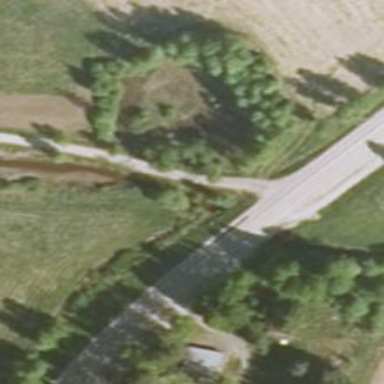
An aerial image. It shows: Asphalt cycleway.